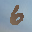
Label: 6